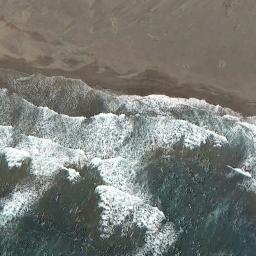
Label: beach